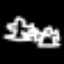
Label: angel